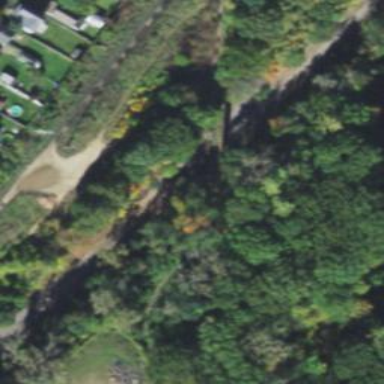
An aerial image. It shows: Abandoned railroad bridge.